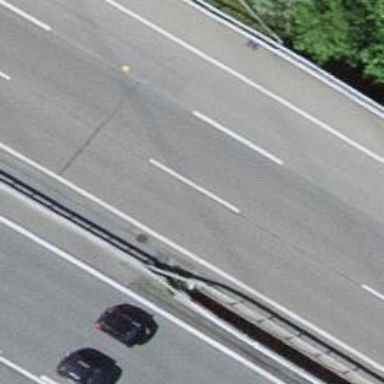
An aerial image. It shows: Asphalt bridge over motorway.